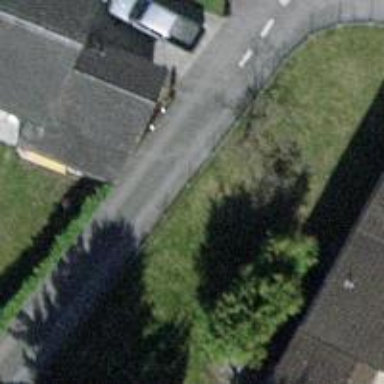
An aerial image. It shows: Living street.